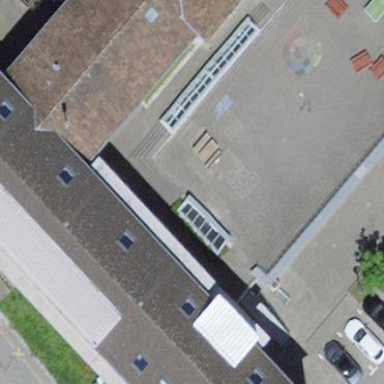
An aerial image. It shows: School building or complex.